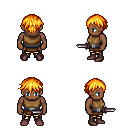
a pixel art fantasy rpg character, male body template, human, dark skin, leather chest armor, gold greaves, light blonde short bangs hairstyle, maroon shoes, dagger, four views (front, back, left, right), 2x2 character sprite sheet, small pixel art, hard edges, no anti-aliasing